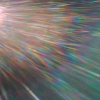
Label: sunburn